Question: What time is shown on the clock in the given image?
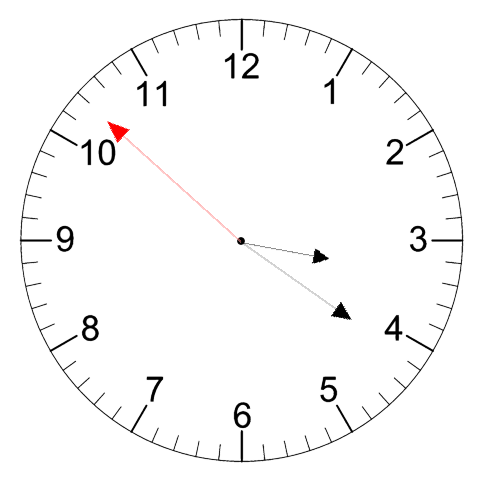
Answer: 03:20:52